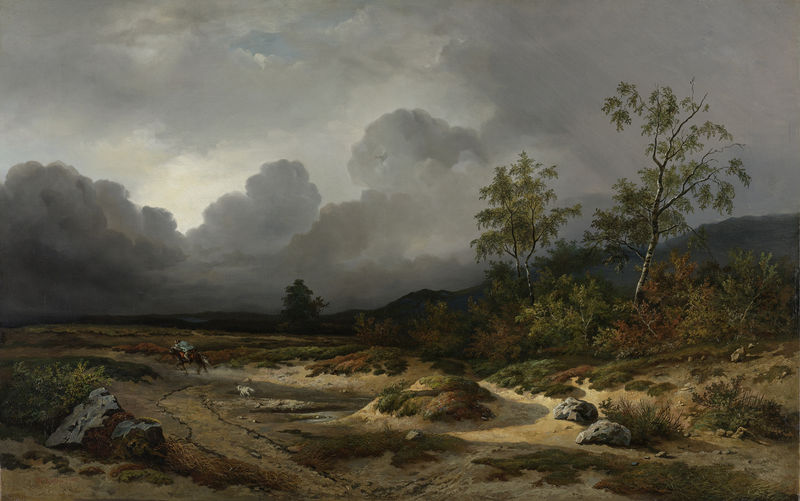
Titel: Landschap bij naderend onweer
Künstler: Willem (I) Roelofs
Standort: Amsterdam
Institution: Rijksmuseum
Schlagwörter: berg, blau, blätter, dunkel, felsen, gemälde, gewitter, himmel, mann, schatten, wolken, bäume, gelb, grün, landschaft, sand, braun, grau, licht, schwarz, straße, weiss, gras, hund, rot, weg, mensch, stein, steine, öl, birken, horizont, hügel, sonne, boden, pferd, reiter, querformat, sturm, unwetter, wetter, flucht, heide, flussbett, moos, moor, romantisch, karg, sonnenstrahlen, bachbett, eile, ölgemalde, aufziehend